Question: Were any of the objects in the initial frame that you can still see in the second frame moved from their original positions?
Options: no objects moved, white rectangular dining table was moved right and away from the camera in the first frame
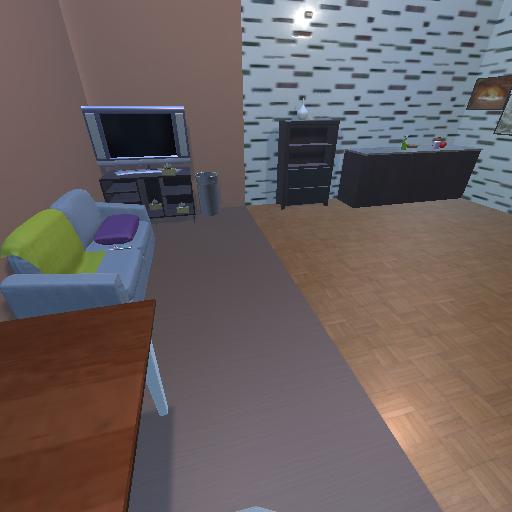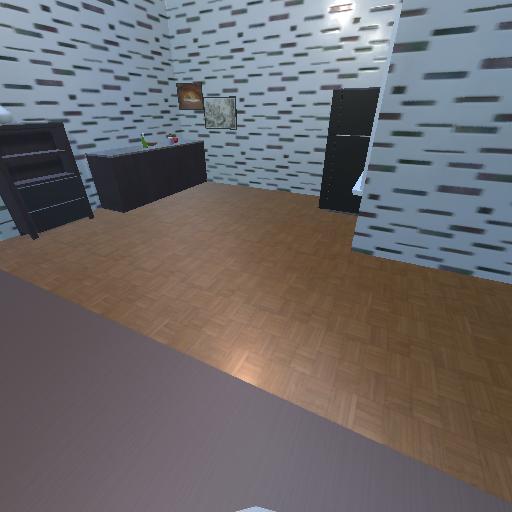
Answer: no objects moved